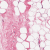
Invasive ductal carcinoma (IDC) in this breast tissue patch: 0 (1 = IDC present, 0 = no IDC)